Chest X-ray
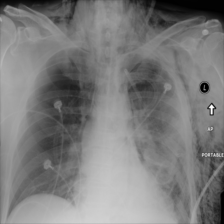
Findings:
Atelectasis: negative
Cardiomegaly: negative
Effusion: negative
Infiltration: negative
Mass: negative
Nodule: negative
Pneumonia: negative
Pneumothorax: positive
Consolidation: negative
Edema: negative
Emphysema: positive
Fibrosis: negative
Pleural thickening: negative
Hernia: negative